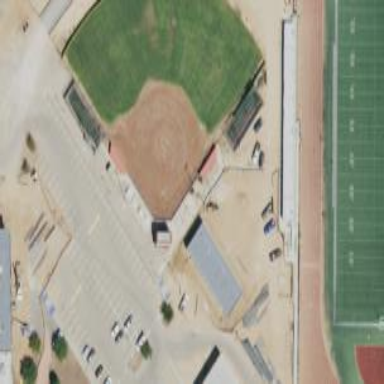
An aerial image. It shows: Baseball pitch for leisure land.